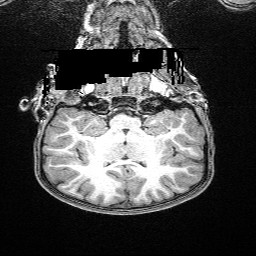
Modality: T1w
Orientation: sagittal